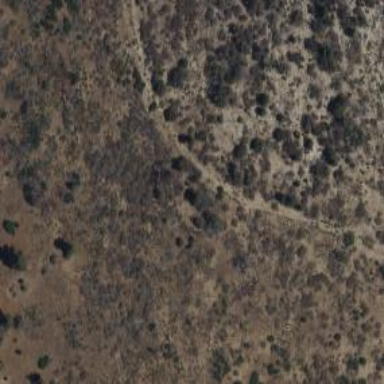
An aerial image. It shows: Path.